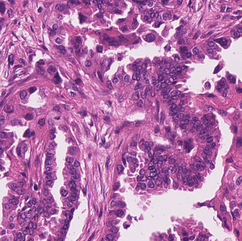
Tumor epithelial tissue: yes
Tumor-associated stroma tissue: yes
Normal tissue: no